Question: I have a problem with calling a HttpGet method with parameters. I am working in .Net Framework 4.7.2. I am using Advanced REST Client to test my methods.
When I call a method with no parameters, it works just fine, but when I want to call a method with parameters I am not able to. Where is the mistake I am making?
Here are my 2 methods.
'''
[HttpGet]
[Route("action1")]
public IHttpActionResult action1()
{
return Ok("blabla");
}
[HttpGet]
[Route("action2/{parameter}")]
public IHttpActionResult action2(string parameter)
{
return Ok(parameter);
}
'''
And here is how I call the second method. As I said, the first one works just fine.

Here is the message I keep getting:'{ "Message": "No HTTP resource was found that matches the request URI 'https://localhost:44338/api/login/action2/?parameter="blabla"'.", "MessageDetail": "No action was found on the controller 'Login' that matches the request." }'
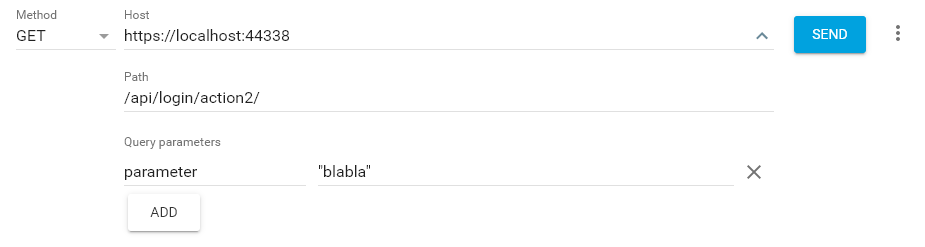
Answer: The action is using a route parameter which magically matches parts of the url string (not query parameters) to the actions parameters.
You should either change the URL in Postman to 'https://localhost:44338/api/login/action2/blabla'
or you could remove '{parameter}' from the Route Attribute